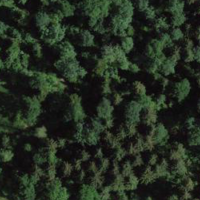
EUNIS habitat code: 41
Species observed at this site:
Mercurialis perennis